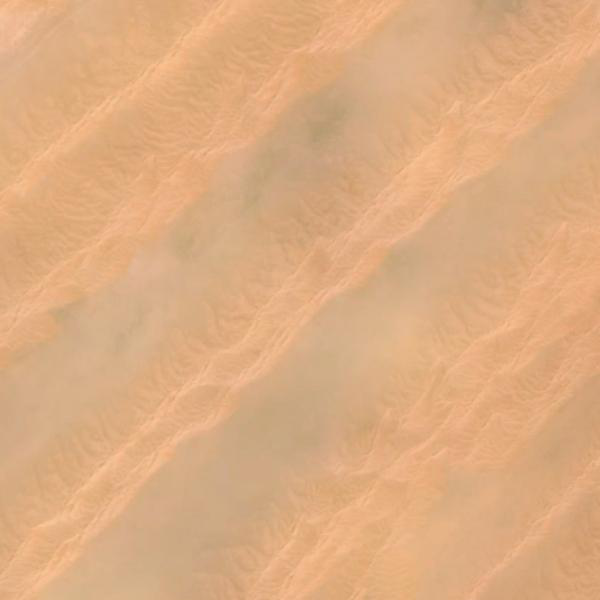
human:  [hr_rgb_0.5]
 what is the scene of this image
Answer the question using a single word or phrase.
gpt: desert